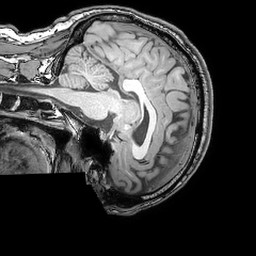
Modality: T1w
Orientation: sagittal
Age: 43
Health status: ill
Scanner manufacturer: philips
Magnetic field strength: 3 T
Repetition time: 0.007 s
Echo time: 0.0035 s